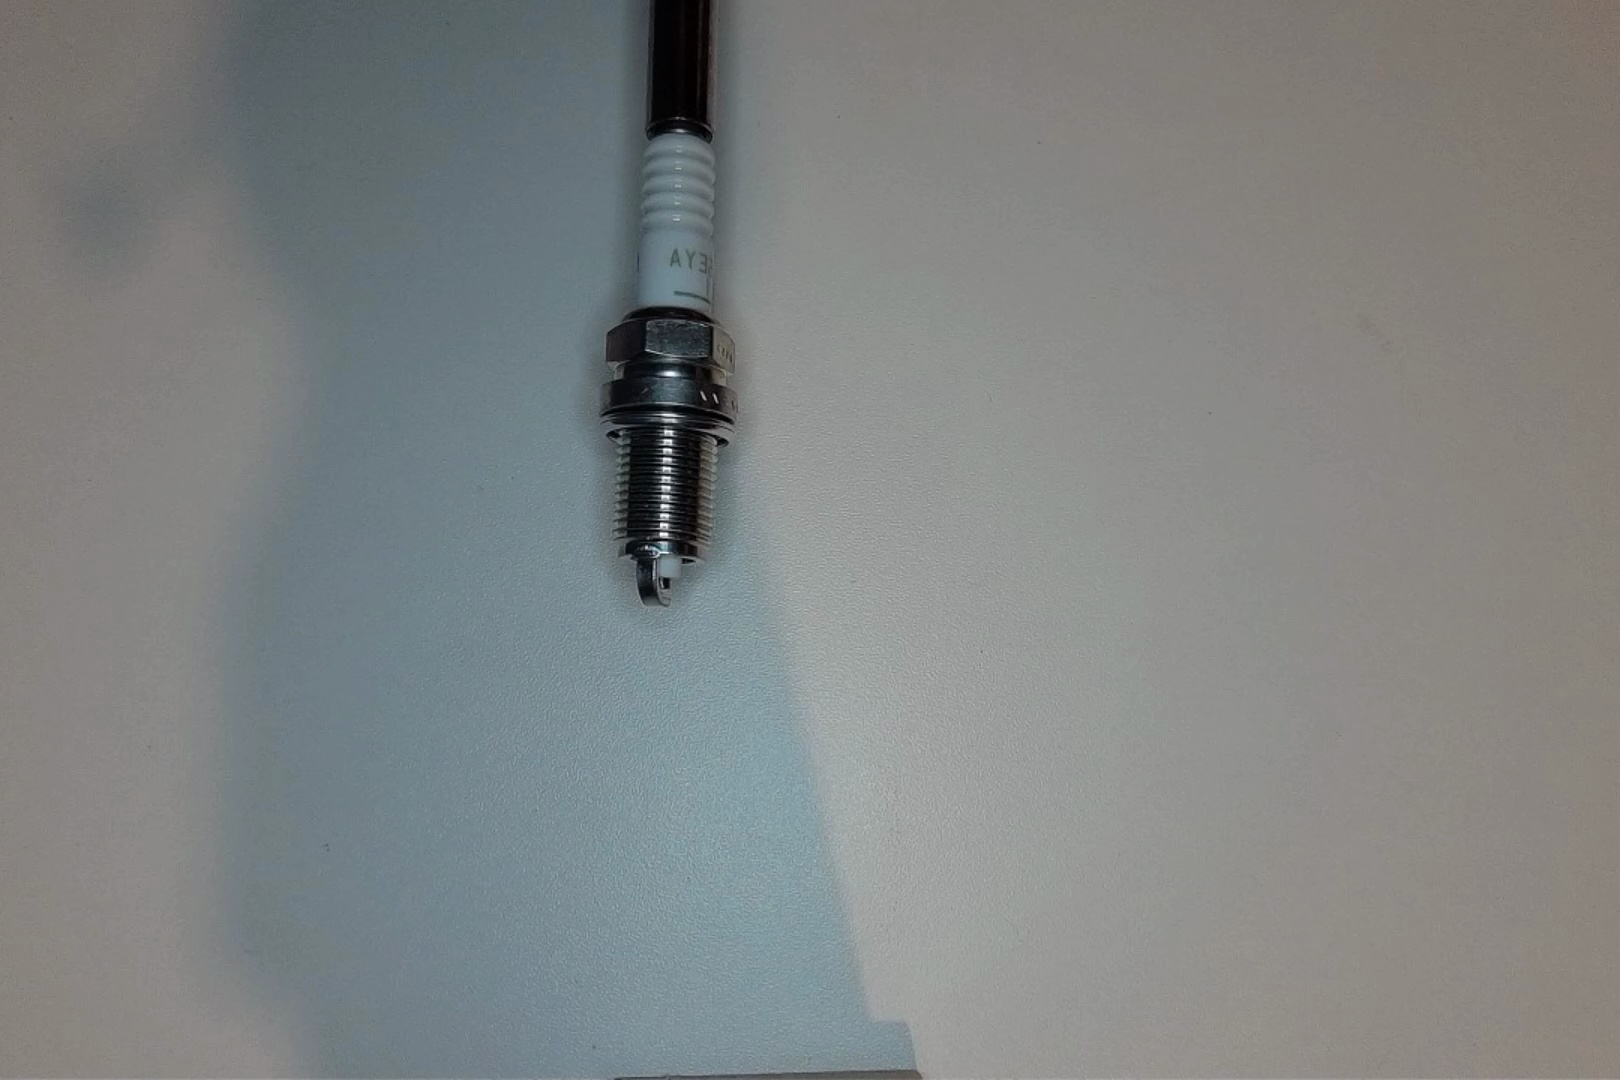
Label: normal